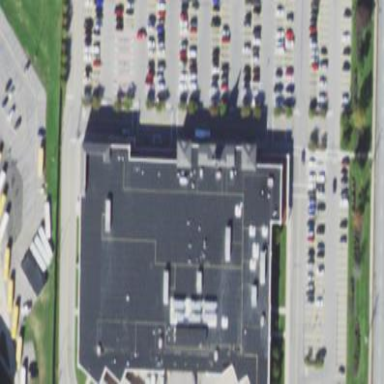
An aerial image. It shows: Supermarket located in building.